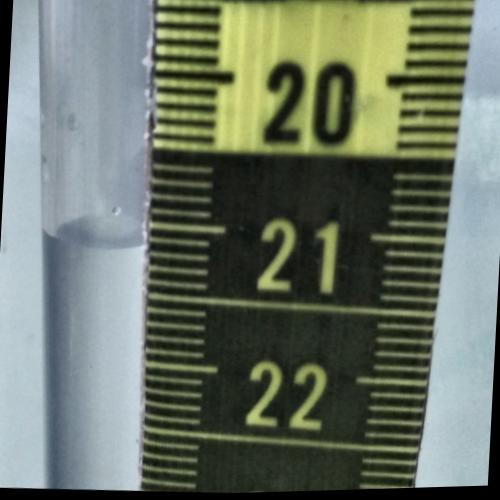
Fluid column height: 21.2 cm